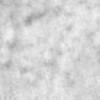
Label: no_change